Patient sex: F
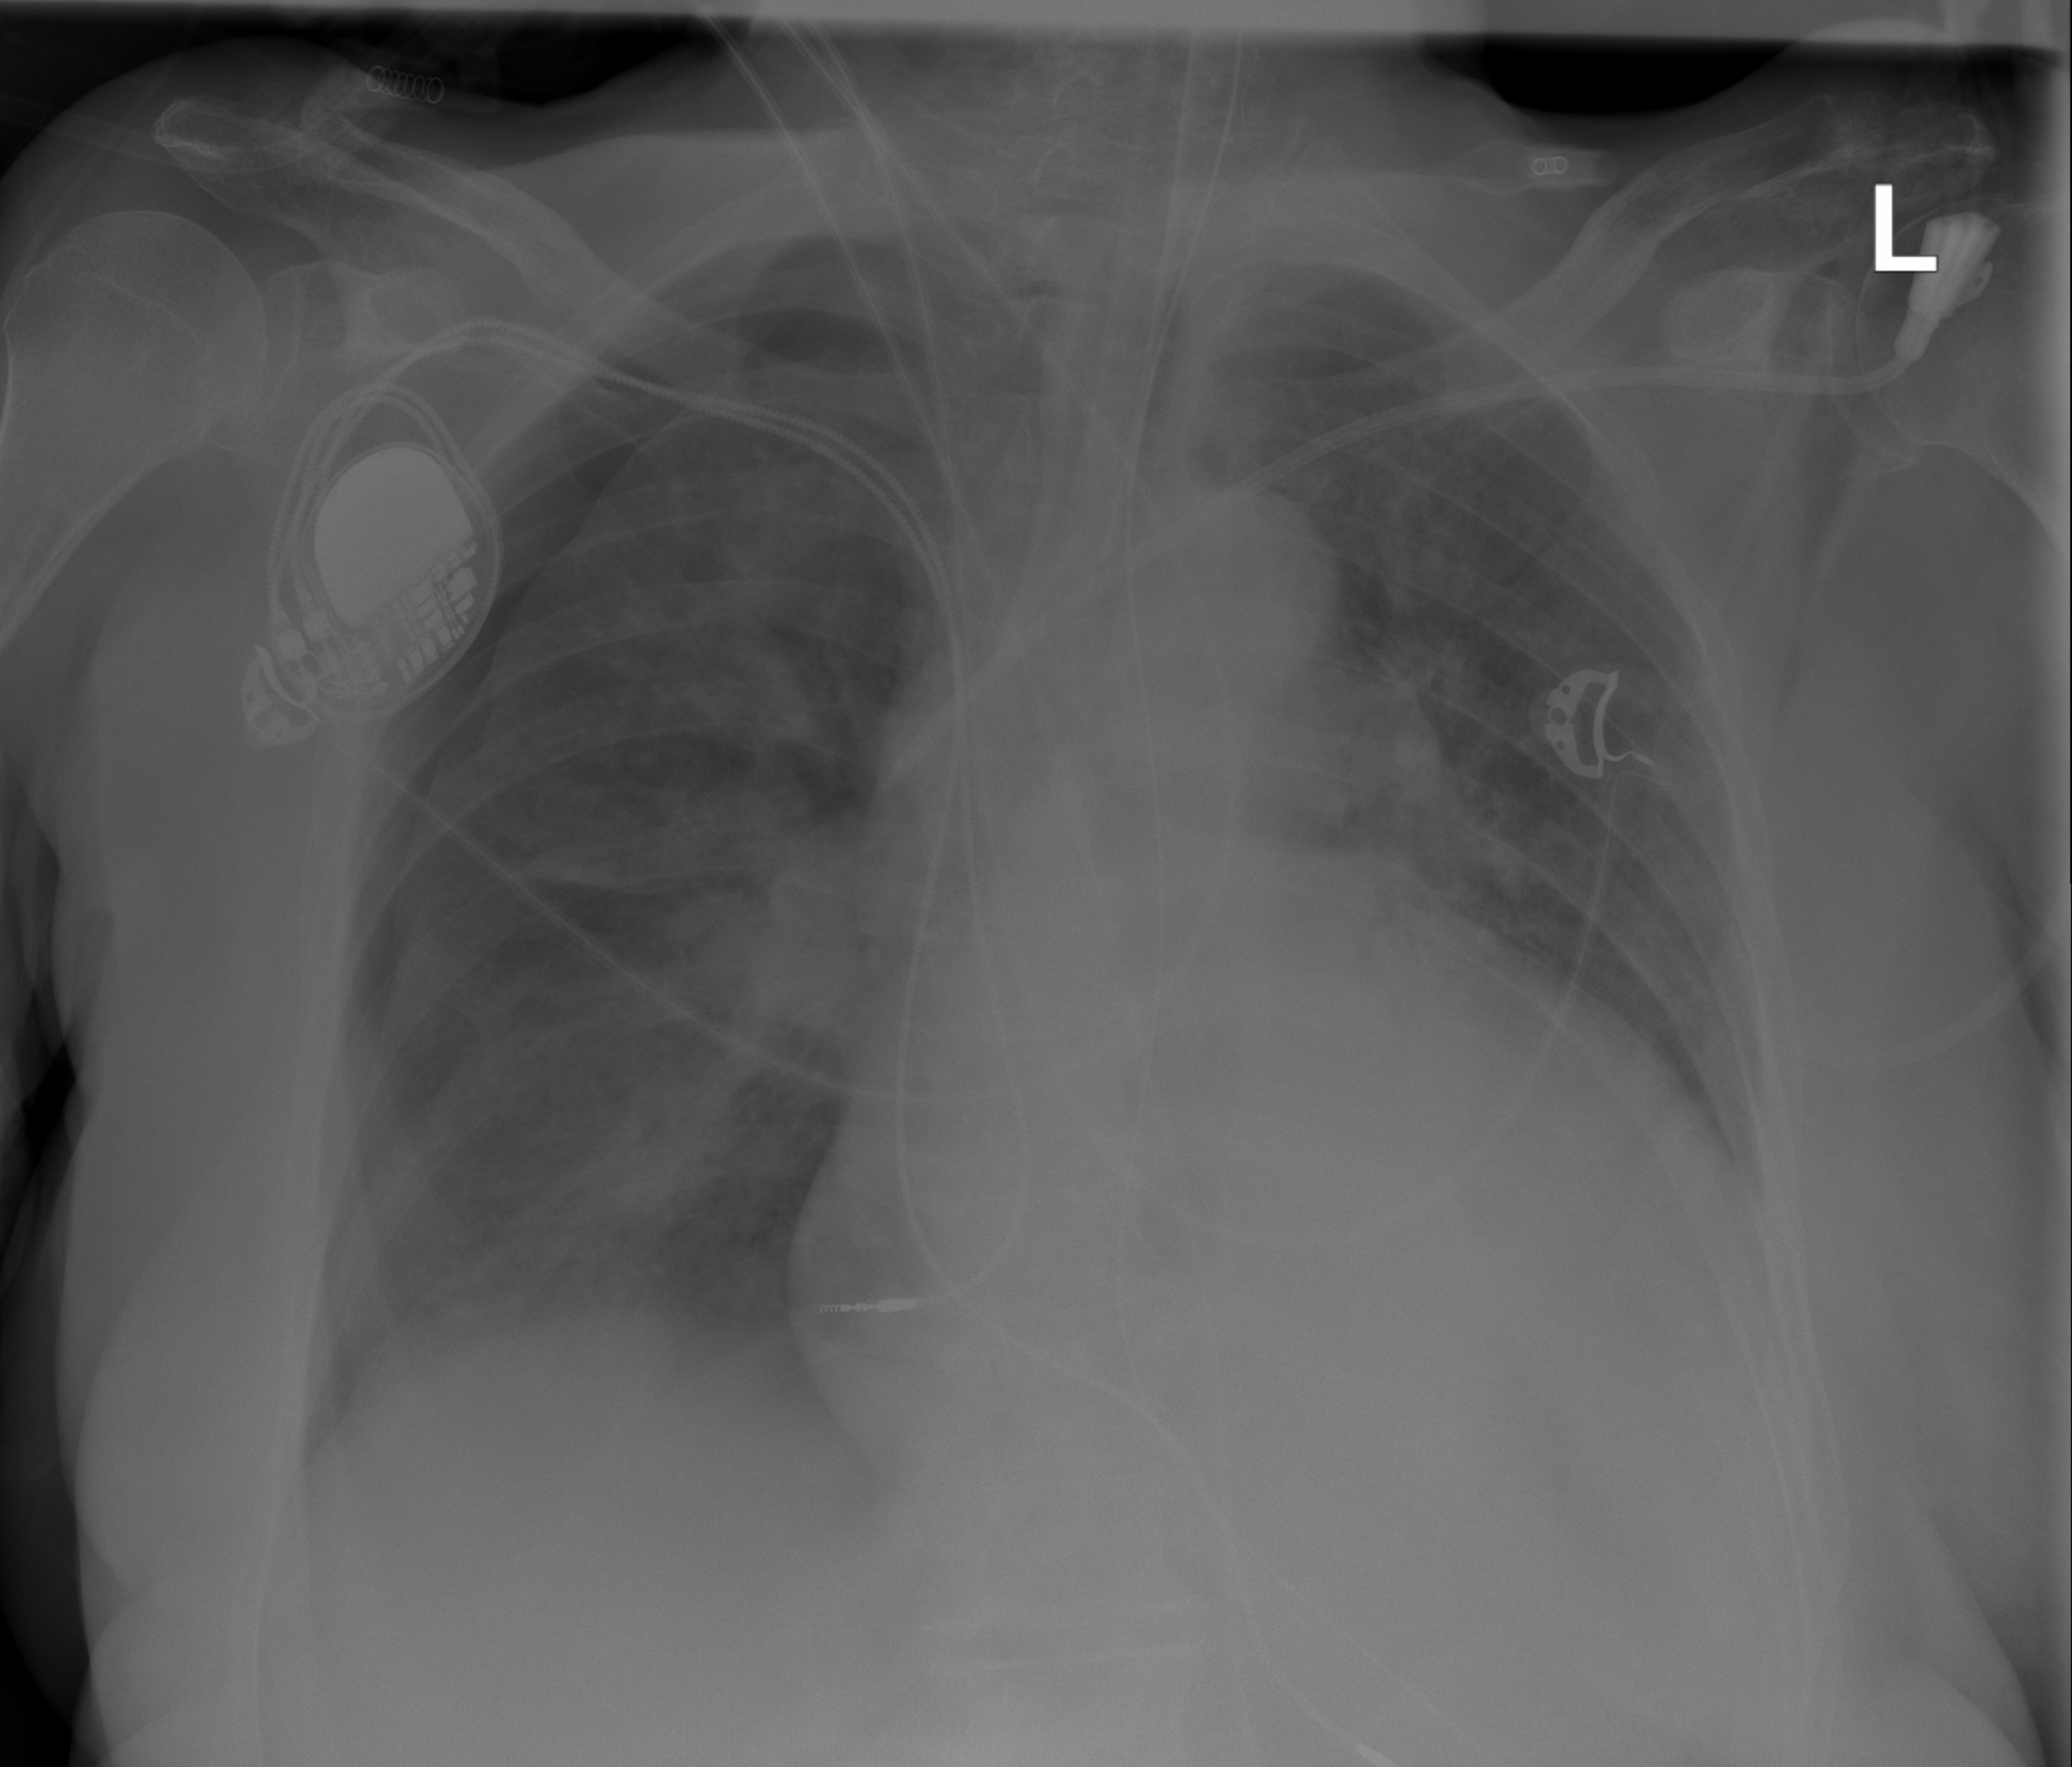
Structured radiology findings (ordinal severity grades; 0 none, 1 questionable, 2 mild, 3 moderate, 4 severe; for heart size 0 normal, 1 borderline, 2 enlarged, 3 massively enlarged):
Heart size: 3
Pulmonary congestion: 2
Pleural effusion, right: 1
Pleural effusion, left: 1
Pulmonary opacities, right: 1
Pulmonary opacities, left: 1
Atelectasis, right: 0
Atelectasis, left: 0